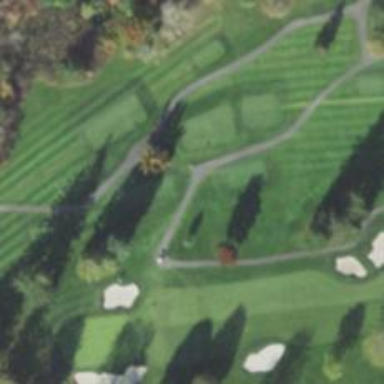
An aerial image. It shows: Path for golf carts.